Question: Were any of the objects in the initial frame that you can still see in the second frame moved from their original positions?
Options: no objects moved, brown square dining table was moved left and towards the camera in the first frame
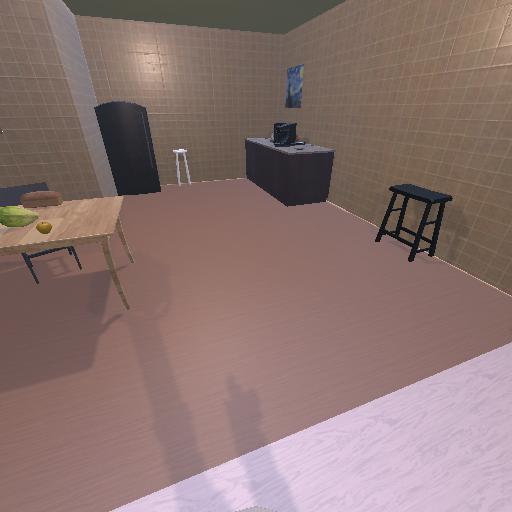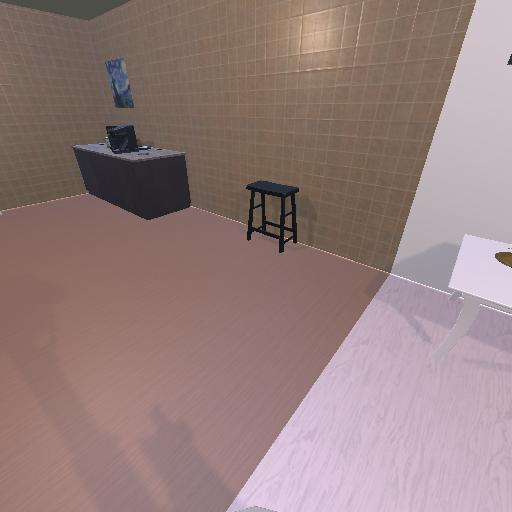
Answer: no objects moved